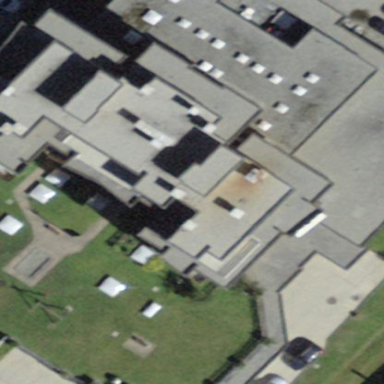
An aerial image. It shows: Flat-roofed building.